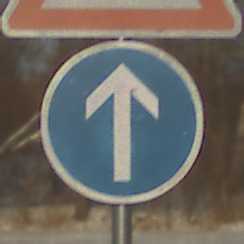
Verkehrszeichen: VorgeschriebeneFahrtrichtungGeradeaus
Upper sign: Lichtzeichenanlage
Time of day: MorningAfternoon
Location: Outdoor (Suburban)
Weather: PartlyCloudy
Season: NotSpecified
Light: Natural